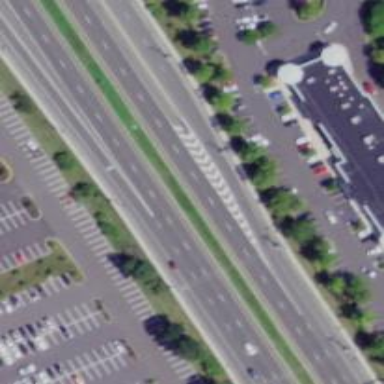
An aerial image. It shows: Trunk link highway.